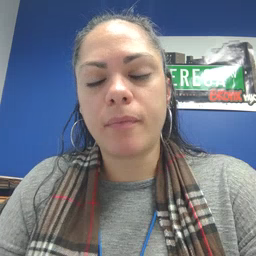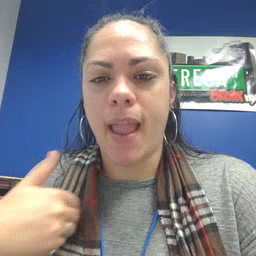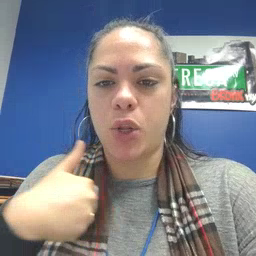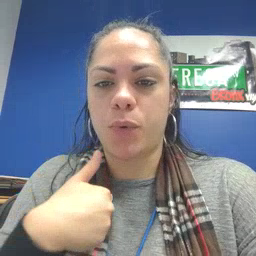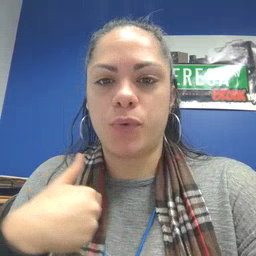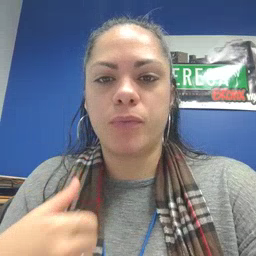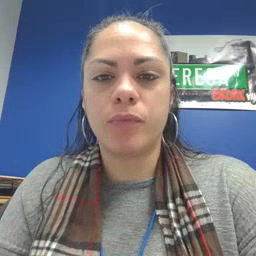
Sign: animal